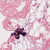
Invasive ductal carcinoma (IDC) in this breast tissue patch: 0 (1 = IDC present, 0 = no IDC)